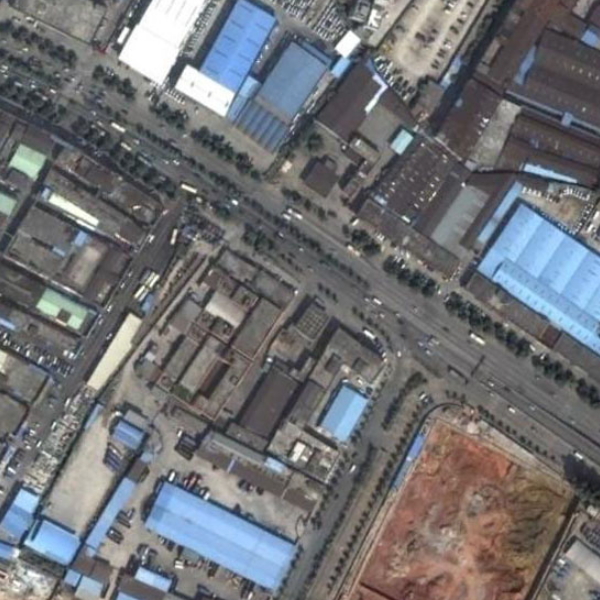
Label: Industrial